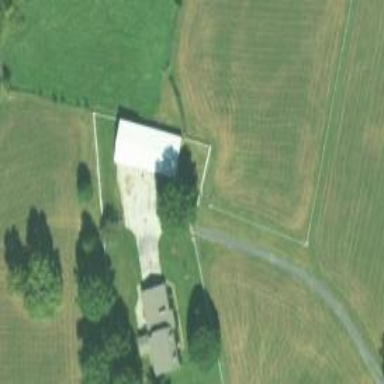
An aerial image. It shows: Farmyard area.